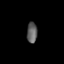
Tissue: skin
Cell type: Epithelial cells
Senescence score: 0.2649
Nuclear area (px): 216
Mean DAPI intensity: 91.87